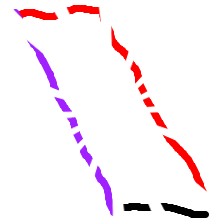
Shape: parallelogram